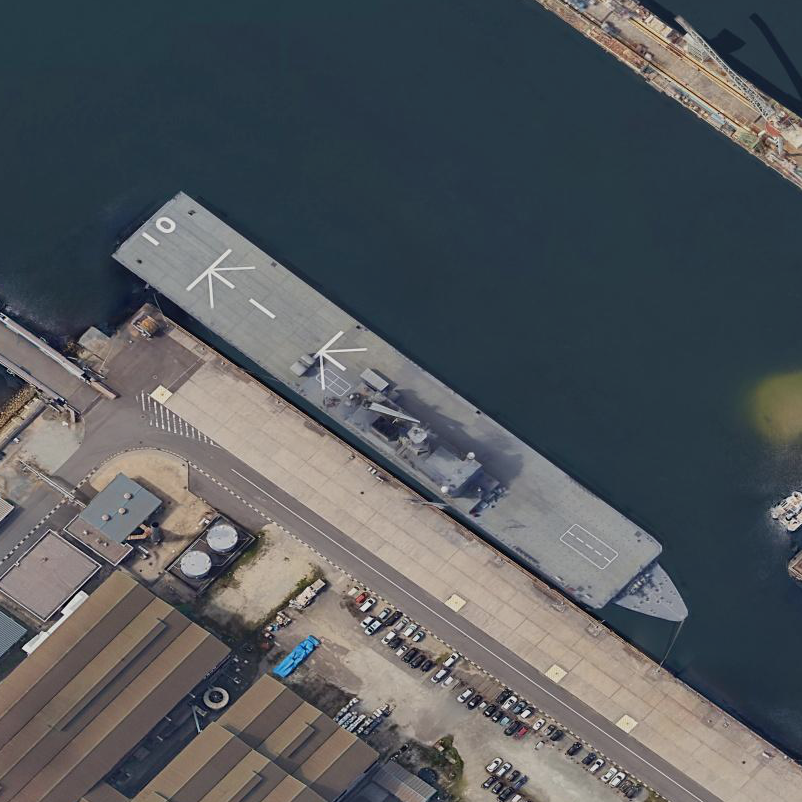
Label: assault